Interaction volume radius: 5 \u00c5
Interaction volume height: 25 \u00c5
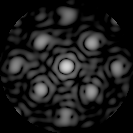
Disorder parameter: 0.3187